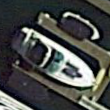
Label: Civil_yacht